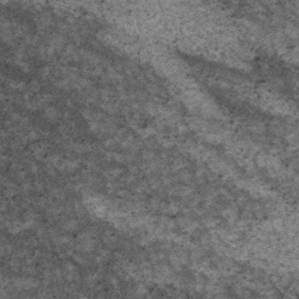
Label: frost